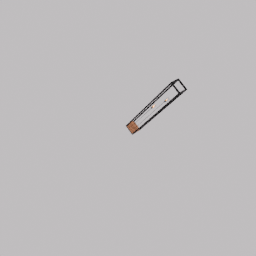
Label: lighting